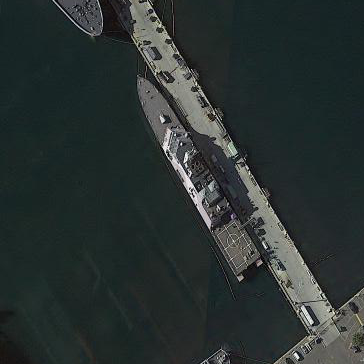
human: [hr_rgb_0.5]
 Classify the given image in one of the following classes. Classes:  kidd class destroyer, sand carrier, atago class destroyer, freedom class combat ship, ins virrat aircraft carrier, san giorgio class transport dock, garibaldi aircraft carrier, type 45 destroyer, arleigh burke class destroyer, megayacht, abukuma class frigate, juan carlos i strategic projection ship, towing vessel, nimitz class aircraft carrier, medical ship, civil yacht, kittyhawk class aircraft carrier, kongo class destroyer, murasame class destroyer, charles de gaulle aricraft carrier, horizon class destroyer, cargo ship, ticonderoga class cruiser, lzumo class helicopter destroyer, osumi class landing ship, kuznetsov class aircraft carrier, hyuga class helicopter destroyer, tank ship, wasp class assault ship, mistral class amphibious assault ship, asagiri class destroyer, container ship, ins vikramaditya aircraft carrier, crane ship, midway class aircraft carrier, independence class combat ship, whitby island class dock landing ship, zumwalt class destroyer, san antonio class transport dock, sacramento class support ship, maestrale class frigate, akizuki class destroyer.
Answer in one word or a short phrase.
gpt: Freedom class combat ship